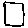
Label: square